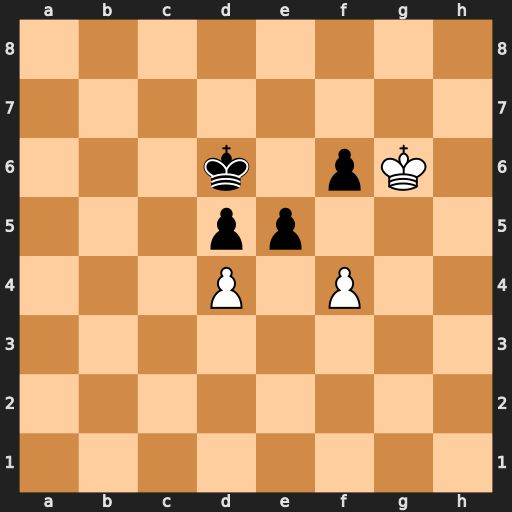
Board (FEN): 8/8/3k1pK1/3pp3/3P1P2/8/8/8
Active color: w
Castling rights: -
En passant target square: -
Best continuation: dxe5+ Ke7 f5 d4 Kg7 Kd7 exf6